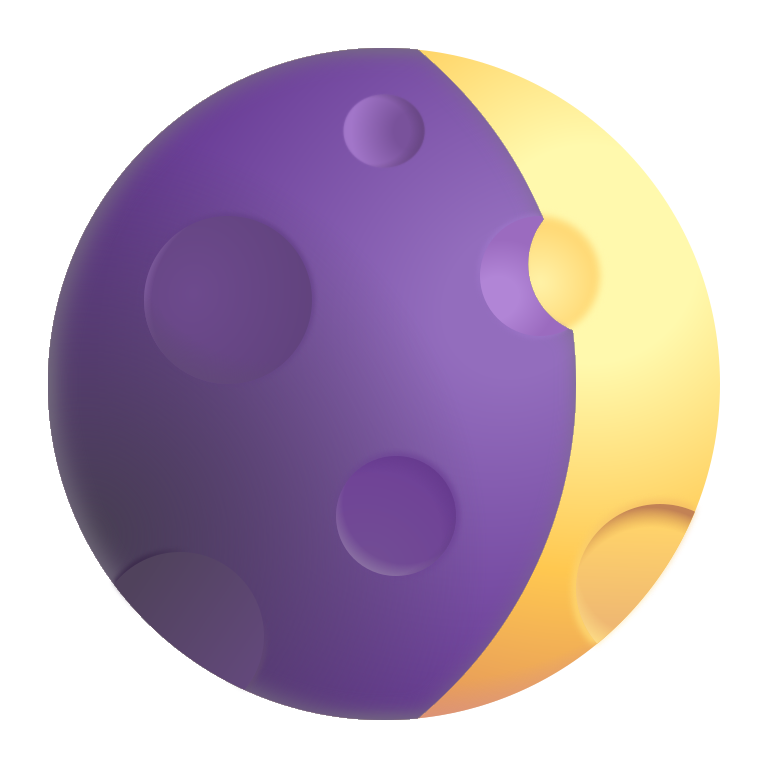
waxing crescent moon color